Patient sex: M
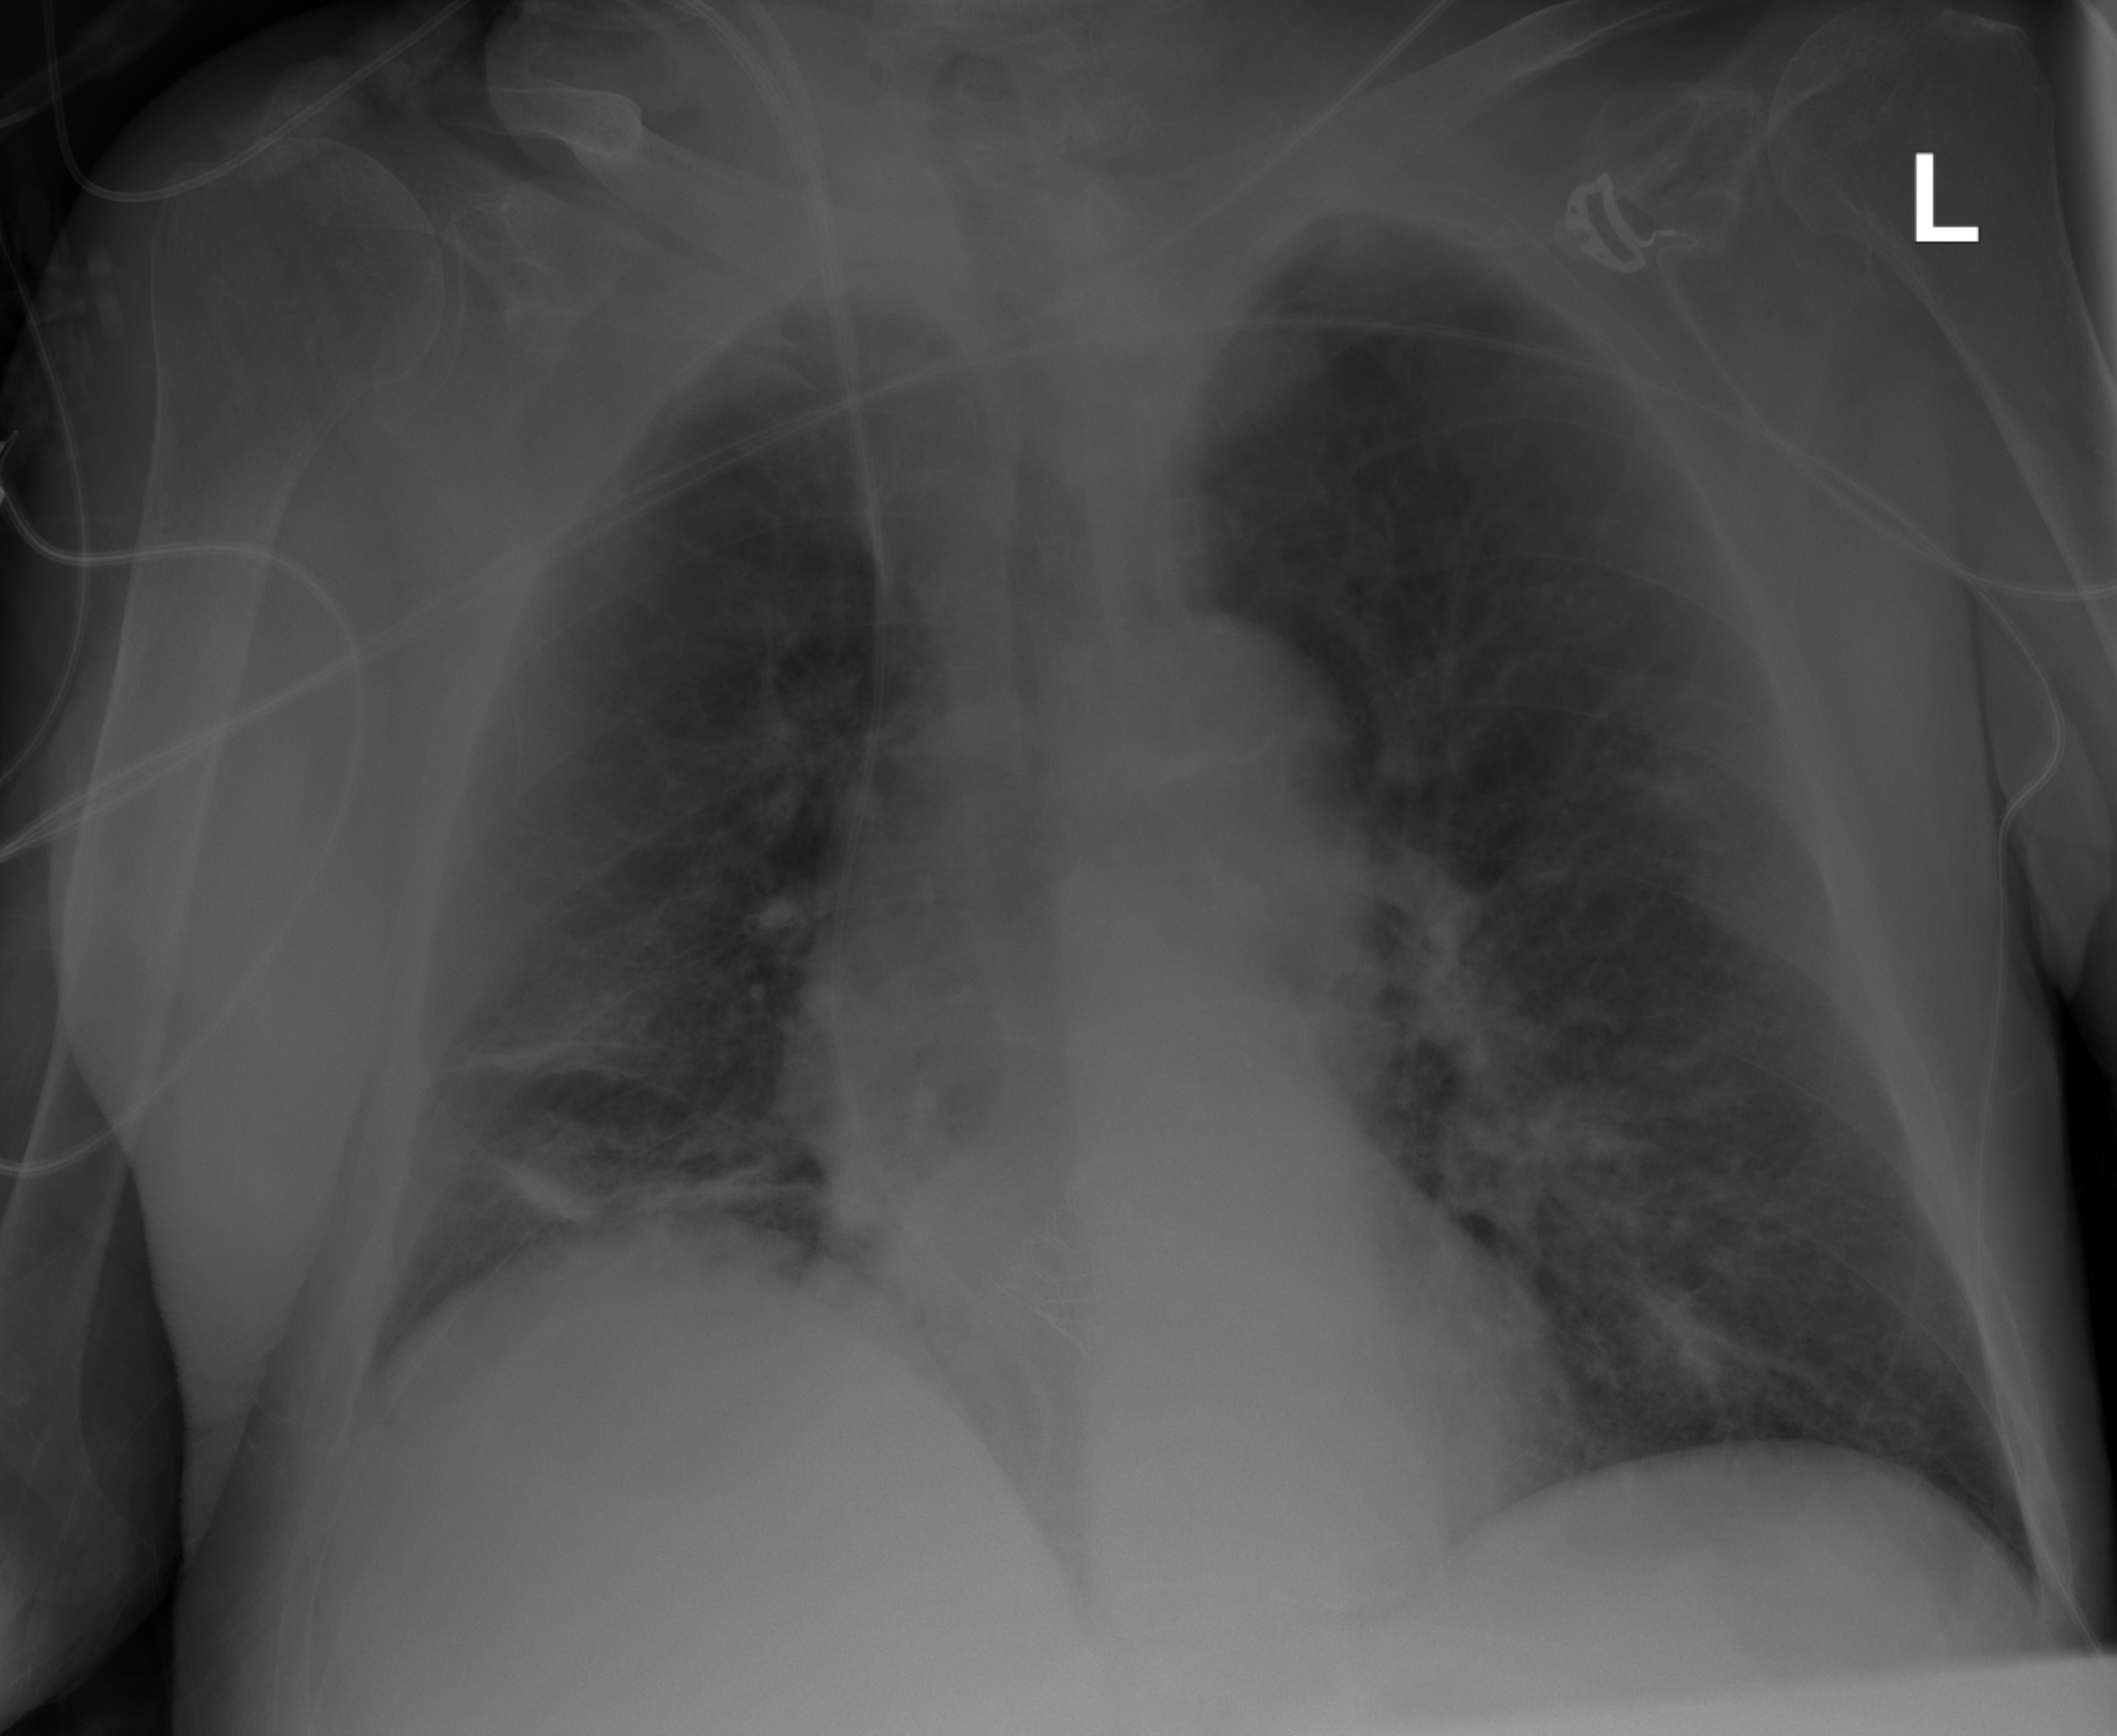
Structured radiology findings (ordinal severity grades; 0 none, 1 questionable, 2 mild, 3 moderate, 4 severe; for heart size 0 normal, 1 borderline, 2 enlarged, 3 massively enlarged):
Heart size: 0
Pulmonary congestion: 0
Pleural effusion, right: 0
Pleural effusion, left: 0
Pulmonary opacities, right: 0
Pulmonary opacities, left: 0
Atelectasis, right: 3
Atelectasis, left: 0